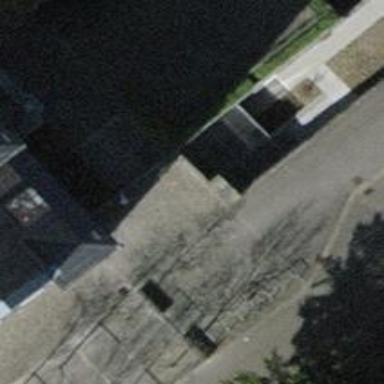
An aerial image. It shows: Concrete steps with ramp available for accessibility.